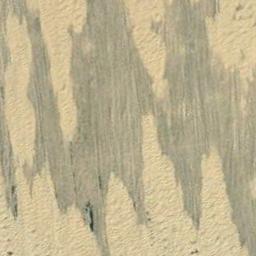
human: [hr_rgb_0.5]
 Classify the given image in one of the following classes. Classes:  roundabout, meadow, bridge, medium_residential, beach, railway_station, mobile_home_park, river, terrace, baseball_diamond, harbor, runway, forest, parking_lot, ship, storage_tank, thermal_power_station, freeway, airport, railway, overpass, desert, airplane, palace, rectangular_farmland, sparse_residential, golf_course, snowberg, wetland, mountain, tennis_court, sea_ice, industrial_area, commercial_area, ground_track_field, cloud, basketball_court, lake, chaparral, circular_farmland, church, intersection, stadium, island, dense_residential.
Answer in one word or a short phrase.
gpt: desert